Question: I have a table view with some movies:

When i select row from a table i do this:
Found movie for example is:
h t tp://.../movies/video/Adventure (Low-360p).mp4
'''
NSString *URL = [foundMovie.movie stringByAddingPercentEscapesUsingEncoding:NSUTF8StringEncoding];
NSURL *mediaURL = [NSURL URLWithString:URL];
MPMoviePlayerController *mp = [[MPMoviePlayerController alloc] initWithContentURL:mediaURL];
[[NSNotificationCenter defaultCenter] addObserver:self
selector:@selector(moviePlayBackDidFinish:)
name:MPMoviePlayerPlaybackDidFinishNotification
object:nil];
[mp setControlStyle:MPMovieControlStyleFullscreen];
[mp setMovieSourceType:MPMovieSourceTypeStreaming];
[mp setFullscreen:YES];
[self.view addSubview:[mp view]];
[mp prepareToPlay];
[mp play];
'''
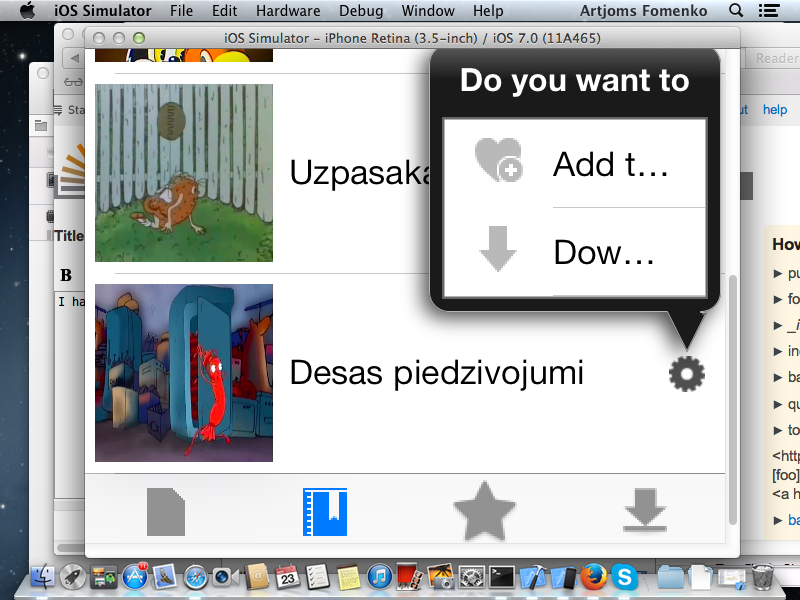
Answer: '''
mp = [[MPMoviePlayerController alloc] init];
[mp prepareToPlay];
mp.shouldAutoplay = YES;
[mp setScalingMode:MPMovieScalingModeAspectFit];
mp.contentURL = [NSURL URLWithString:YOUR_URL];
mp.controlStyle = YES;
mp.fullscreen = YES;
[[NSNotificationCenter defaultCenter] addObserver:self selector:@selector(videoPlayBackDidFinish1:) name:MPMoviePlayerPlaybackDidFinishNotification object:nil];
[mp play];
'''